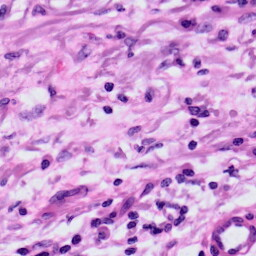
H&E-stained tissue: Skin